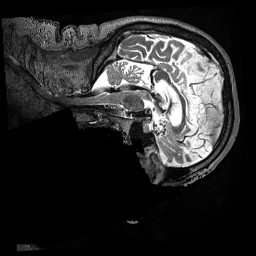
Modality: T2w
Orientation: sagittal
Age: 73
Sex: male
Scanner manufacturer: siemens
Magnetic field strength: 3 T
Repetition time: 3.2 s
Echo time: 0.562 s